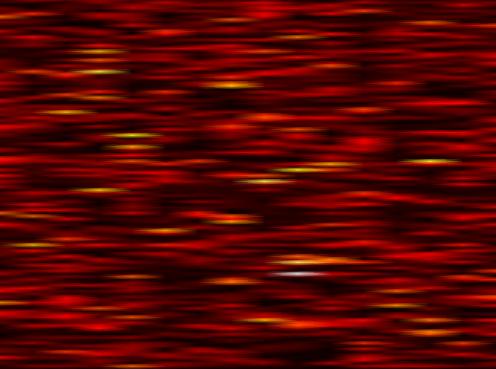
Label: UFMC